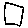
Label: square